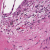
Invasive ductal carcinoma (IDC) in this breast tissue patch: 1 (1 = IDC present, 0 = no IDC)